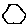
Label: hexagon